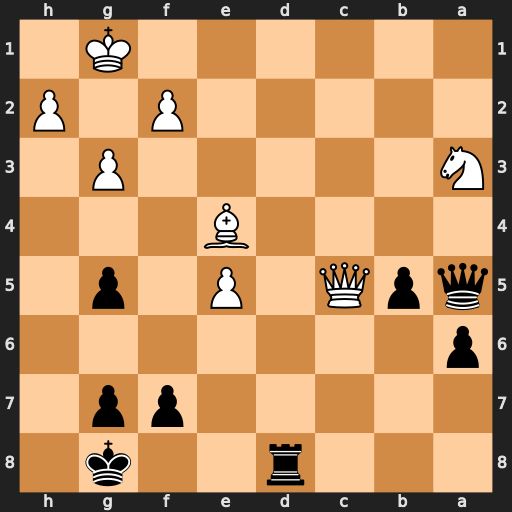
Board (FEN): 3r2k1/5pp1/p7/qpQ1P1p1/4B3/N5P1/5P1P/6K1
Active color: b
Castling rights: -
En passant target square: -
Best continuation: Qe1+ Kg2 Qxe4+